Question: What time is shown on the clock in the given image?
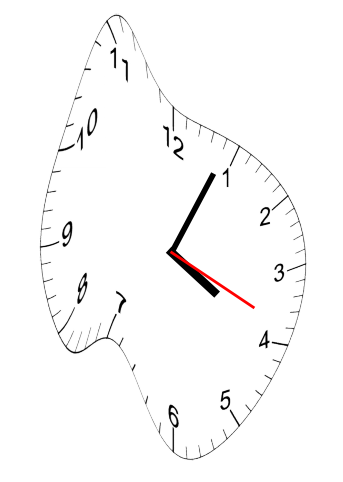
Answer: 04:04:19